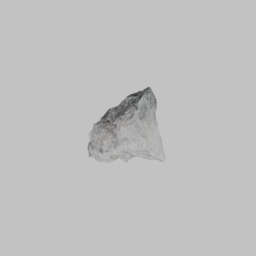
Label: nature